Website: walmart
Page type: customer-info-address
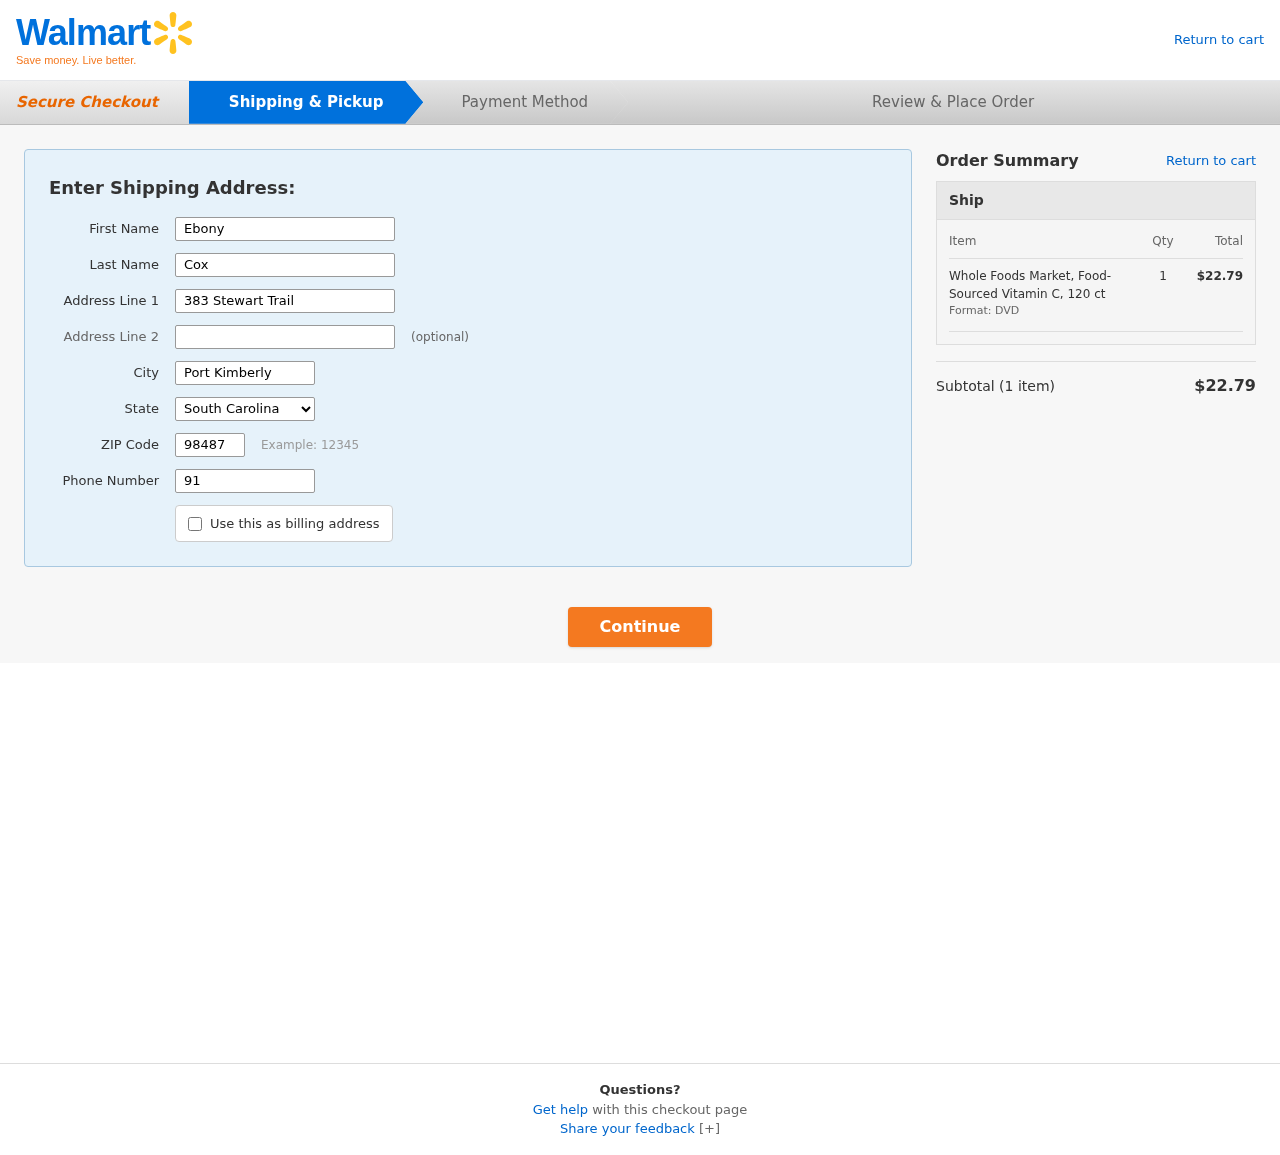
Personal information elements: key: PII_CITY
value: Port Kimberly
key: PII_FIRSTNAME
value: Ebony
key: PII_LASTNAME
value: Cox
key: PII_PHONE
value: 9126132954
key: PII_POSTCODE
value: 98487
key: PII_STATE
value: South Carolina
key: PII_STREET
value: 383 Stewart Trail
Product elements: key: PRODUCT1_NAME
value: Whole Foods Market, Food-Sourced Vitamin C, 120 ct
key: PRODUCT1_QUANTITY
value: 1
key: PRODUCT1_LINE_TOTAL
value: $22.79
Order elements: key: ORDER_NUM_ITEMS
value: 1
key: ORDER_SUBTOTAL
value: $22.79